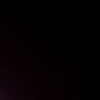
Label: space